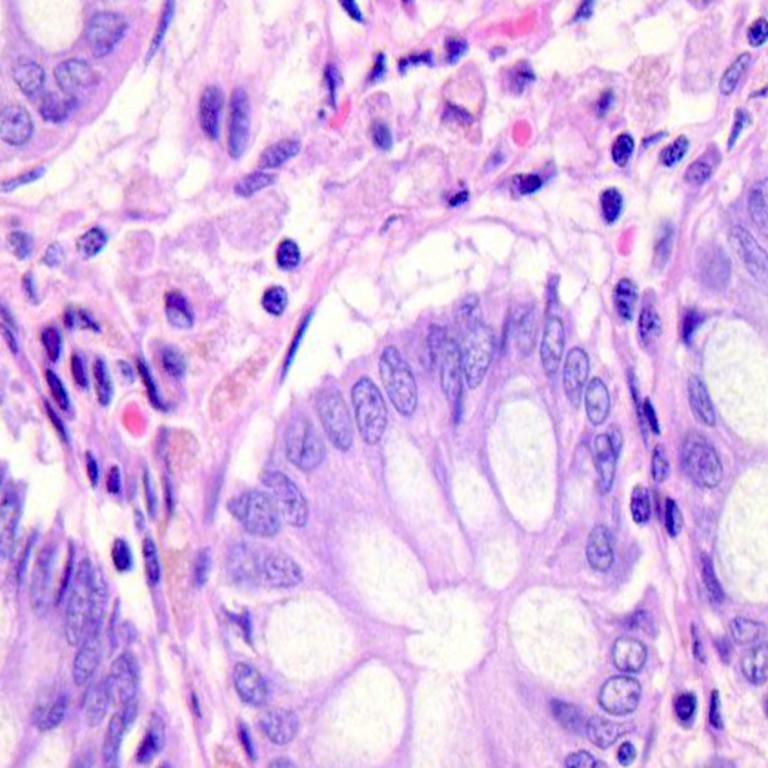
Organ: colon
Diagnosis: benign